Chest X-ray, PA view. Patient: 56 years old, sex M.
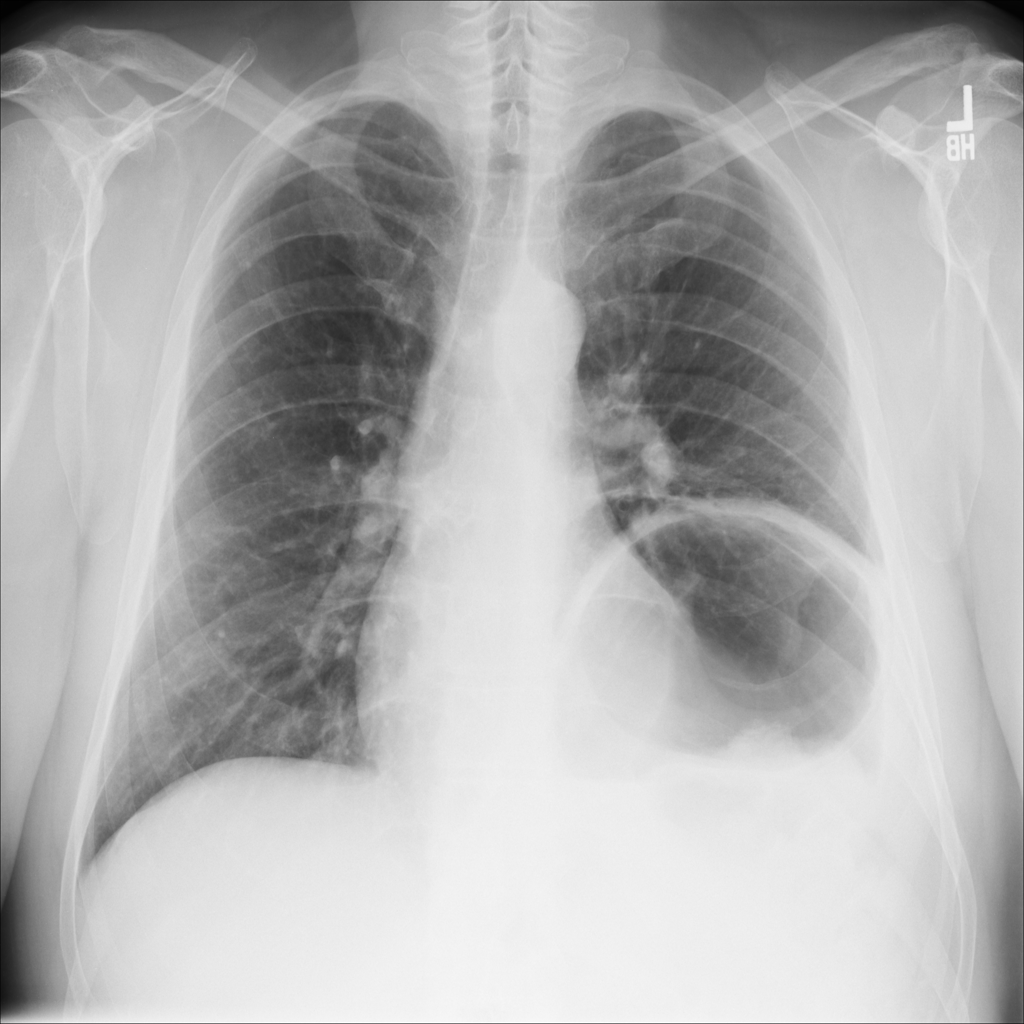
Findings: Atelectasis